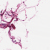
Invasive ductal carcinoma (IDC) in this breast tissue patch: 0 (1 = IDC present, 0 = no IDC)